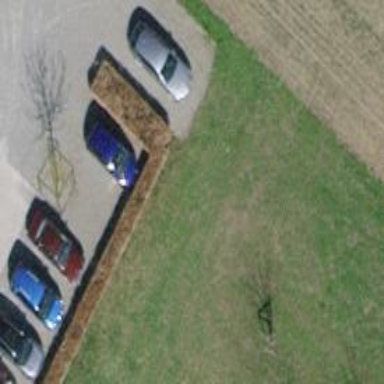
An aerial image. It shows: Hedge barrier.